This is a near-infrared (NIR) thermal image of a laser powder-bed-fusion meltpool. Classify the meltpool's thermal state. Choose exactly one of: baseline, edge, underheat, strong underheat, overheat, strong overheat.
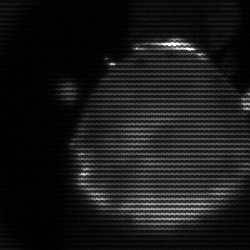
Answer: edge